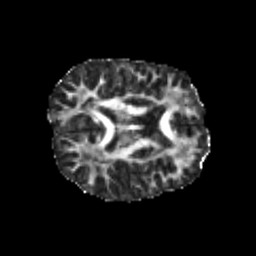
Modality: FA
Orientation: axial
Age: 20
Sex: male
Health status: healthy
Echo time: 0.074 s